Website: bh-photo
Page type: customer-info-address
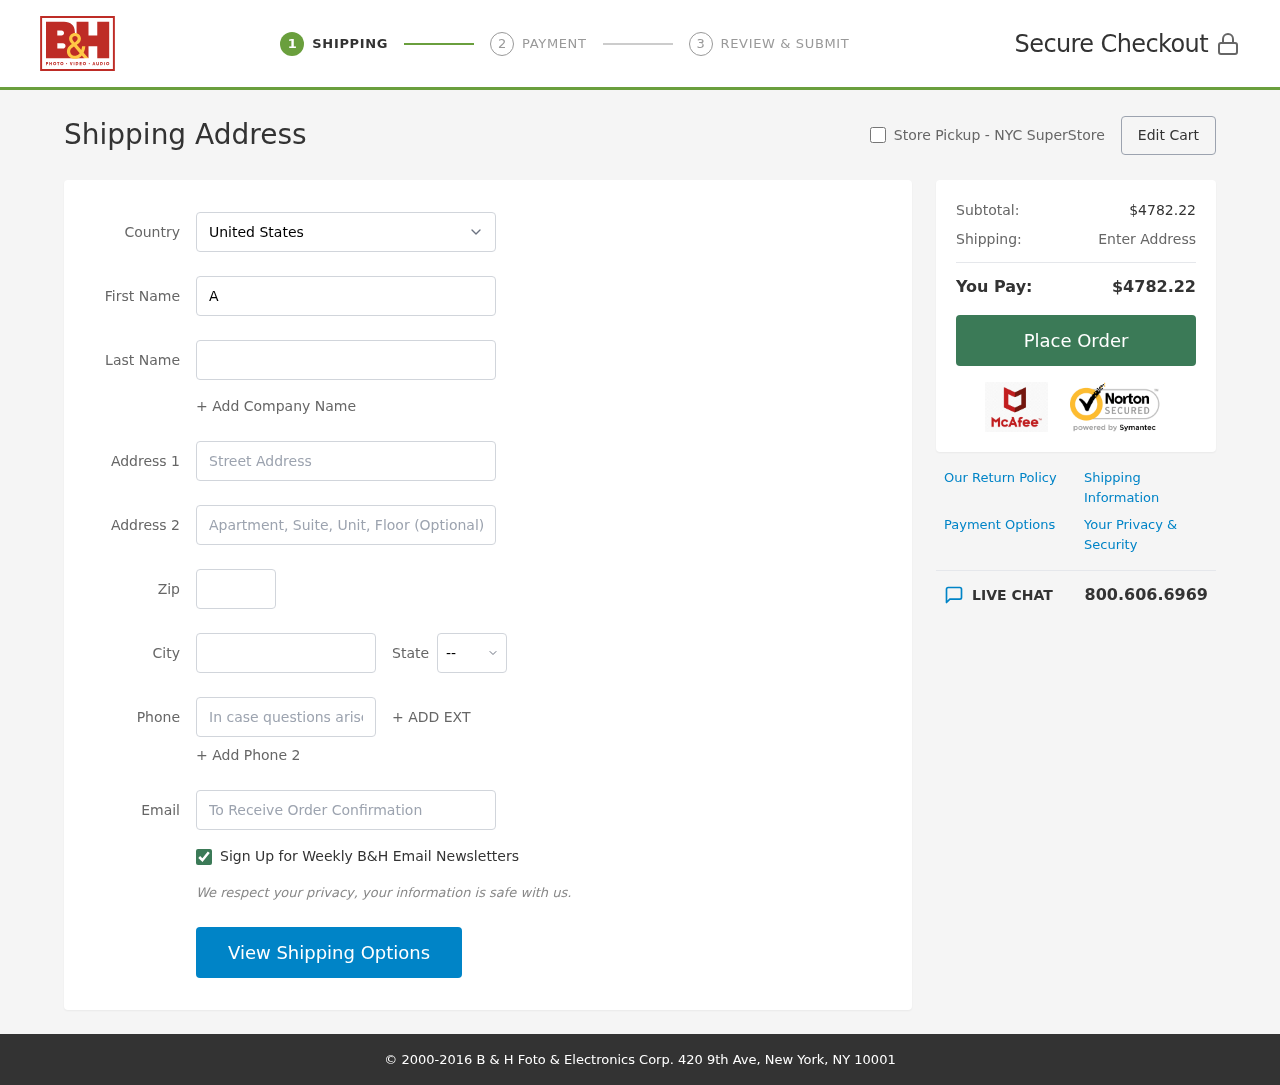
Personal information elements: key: PII_CITY
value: North Victoria
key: PII_COUNTRY
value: United States
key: PII_EMAIL
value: angela.webb@hotmail.com
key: PII_FIRSTNAME
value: Angela
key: PII_LASTNAME
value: Webb
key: PII_PHONE
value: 5909708497
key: PII_POSTCODE
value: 94380
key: PII_STATE_ABBR
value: VT
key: PII_STREET
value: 49205 House Harbor Apt. 629
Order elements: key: ORDER_SUBTOTAL
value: $4782.22
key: ORDER_TOTAL
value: $4782.22